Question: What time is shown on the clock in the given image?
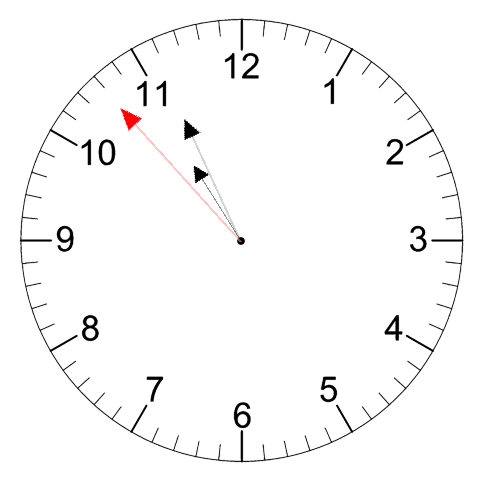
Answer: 10:55:53